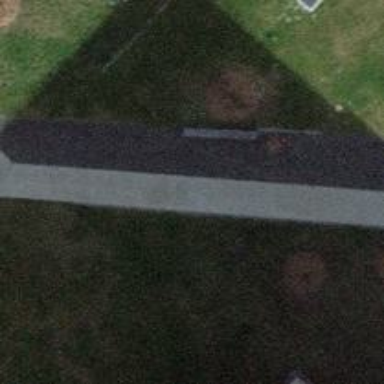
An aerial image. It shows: Bench.